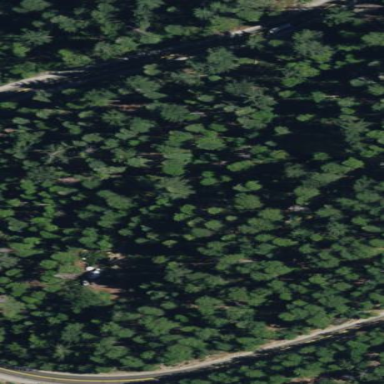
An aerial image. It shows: Forest area with mix of leaf types and cycles.